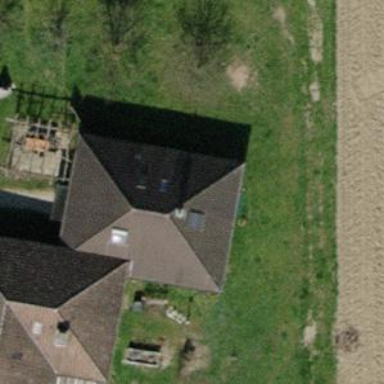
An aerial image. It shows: Farm building.